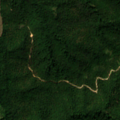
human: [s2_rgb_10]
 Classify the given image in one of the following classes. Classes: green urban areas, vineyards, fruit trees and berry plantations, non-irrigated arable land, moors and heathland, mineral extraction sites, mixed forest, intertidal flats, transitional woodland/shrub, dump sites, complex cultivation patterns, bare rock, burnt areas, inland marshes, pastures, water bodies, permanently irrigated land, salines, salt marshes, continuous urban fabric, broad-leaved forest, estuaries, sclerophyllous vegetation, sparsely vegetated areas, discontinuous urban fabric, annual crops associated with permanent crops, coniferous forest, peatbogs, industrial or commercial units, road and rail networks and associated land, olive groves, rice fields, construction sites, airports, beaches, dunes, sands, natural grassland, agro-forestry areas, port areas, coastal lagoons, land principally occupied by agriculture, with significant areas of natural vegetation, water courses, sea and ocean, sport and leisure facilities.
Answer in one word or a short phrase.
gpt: broad-leaved forest